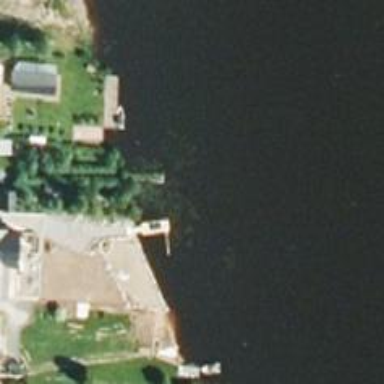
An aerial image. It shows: Man-made pier.